Question: I created 2 rows of push buttons, each row is inside a QHBoxLayout.

I create the buttons in the code:
'''
static const char* buttonText = "23456789TJQKA";
for (int ii = 0; buttonText[ii]; ii++)
{
QPushButton* pushButton = new QPushButton(this);
pushButton->setText(QString(buttonText[ii]));
ui->horizontalLayout_1->addWidget(pushButton);
}
for (int ii = 0; buttonText[ii]; ii++)
{
QPushButton* pushButton = new QPushButton(this);
pushButton->setText(QString(buttonText[ii]));
ui->horizontalLayout_2->addWidget(pushButton);
}
'''
The problem is that they can't shrink (when the user resizes the dialog) beyond that size, even though their text would fit in a much smaller width. If I create the buttons manually in the resource editor instead of in the code, they can have smaller width than that.
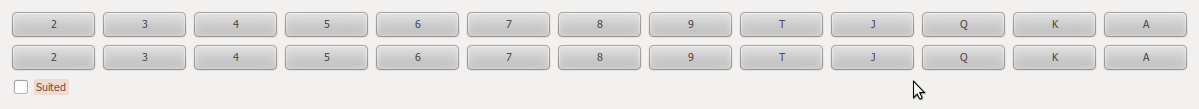
Answer: This happens because the 'minimumSizeHint' of the 'QPushButton' does not allow the 'QLayout' to resize it :
> The default implementation of minimumSizeHint() returns an invalid
size if there is no layout for this widget, and returns the layout's
minimum size otherwise. Most built-in widgets reimplement
minimumSizeHint().QLayout will never resize a widget to a size smaller than the minimum
size hint unless minimumSize() is set or the size policy is set to
QSizePolicy::Ignore. If minimumSize() is set, the minimum size hint
will be ignored.
The simple solution is to set the minimum width explicitly:
'''
static const char* buttonText = "23456789TJQKA";
for (int ii = 0; buttonText[ii]; ii++)
{
QPushButton* pushButton = new QPushButton(this);
pushButton->setMinimumWidth(5);
pushButton->setText(QString(buttonText[ii]));
ui->horizontalLayout_1->addWidget(pushButton);
}
for (int ii = 0; buttonText[ii]; ii++)
{
QPushButton* pushButton = new QPushButton(this);
pushButton->setMinimumWidth(5);
pushButton->setText(QString(buttonText[ii]));
ui->horizontalLayout_2->addWidget(pushButton);
}
'''